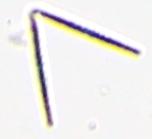
Label: Thalassionema